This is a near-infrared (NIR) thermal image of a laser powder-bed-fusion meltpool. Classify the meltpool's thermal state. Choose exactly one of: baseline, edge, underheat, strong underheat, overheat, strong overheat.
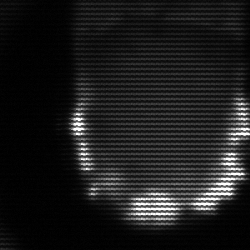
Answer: baseline